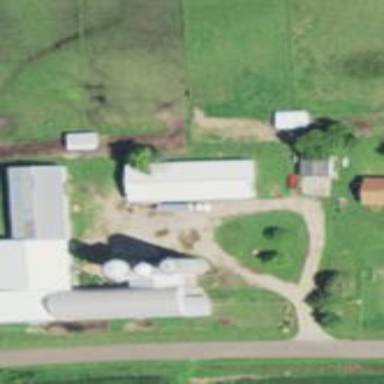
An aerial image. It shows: Farmyard area.